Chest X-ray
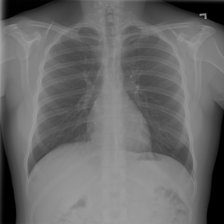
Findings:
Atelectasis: negative
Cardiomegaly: negative
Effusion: negative
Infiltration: negative
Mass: negative
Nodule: negative
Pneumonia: negative
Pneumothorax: negative
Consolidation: negative
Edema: negative
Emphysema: negative
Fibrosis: negative
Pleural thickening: negative
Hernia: negative